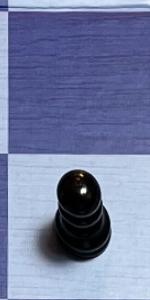
Label: Pawn_Black